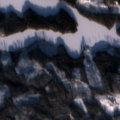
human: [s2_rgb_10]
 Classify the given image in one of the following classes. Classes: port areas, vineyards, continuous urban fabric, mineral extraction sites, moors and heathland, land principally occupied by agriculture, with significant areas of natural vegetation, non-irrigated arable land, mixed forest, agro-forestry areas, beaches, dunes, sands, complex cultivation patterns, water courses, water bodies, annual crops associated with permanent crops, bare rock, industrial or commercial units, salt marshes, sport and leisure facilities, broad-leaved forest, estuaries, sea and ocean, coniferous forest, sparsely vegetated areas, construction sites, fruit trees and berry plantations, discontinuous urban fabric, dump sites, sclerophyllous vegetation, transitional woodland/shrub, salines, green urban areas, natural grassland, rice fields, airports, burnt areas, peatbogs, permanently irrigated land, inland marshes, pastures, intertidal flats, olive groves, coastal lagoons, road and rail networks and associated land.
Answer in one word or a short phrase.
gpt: coniferous forest, mixed forest, transitional woodland/shrub, water bodies